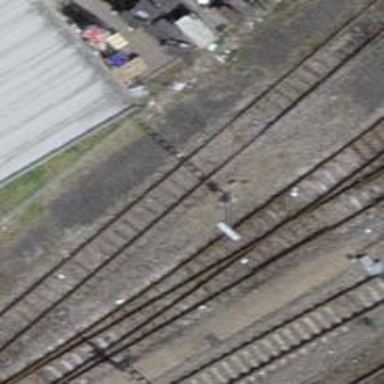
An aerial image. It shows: Railway siding for service.